Question: Does anyone know whether it's possible to change the header text in a Visual Studio 2010 setup project?I have a custom banner bitmap and sometimes the afore mentioned header text goes over the banner image so I'm looking for a way to completely remove it or rename it to something shorter.

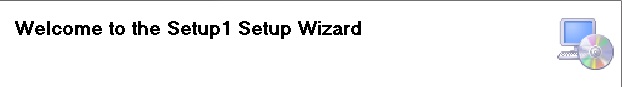
Answer: Decided to use the wix installer to solve the problem :
<URL>